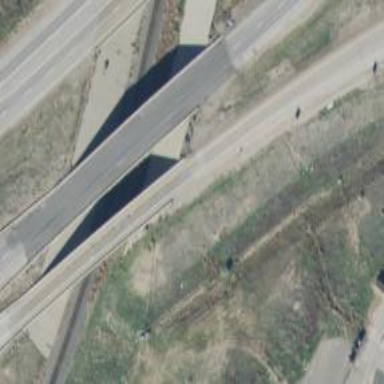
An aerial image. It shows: Motorway link bridge.